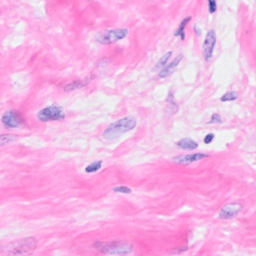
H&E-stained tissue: Breast